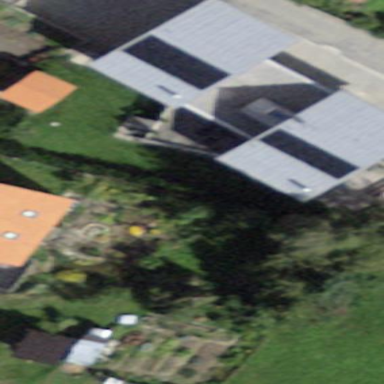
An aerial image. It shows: Simple and straightforward house.